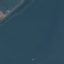
Land use / land cover: SeaLake